Question: I would like to read my Word.ListFormat by hierarchy level in docx file by Word.Interop.
for Example, the below list not applied by outline or/and indent to read by hierarchy
'''
1. Item 1 of Level 1 List
a. Item 1 of Level 2 List
b. Item 2 of Level 2 List
c. Item 2 of Level 2 List
2. Item 2 of Level 1 List
a. Item 1 of Level 2 List
1. Item 1 of Level 3 List
2. Item 1 of Level 3 List
b. Item 2 of Level 2 List
c. Item 2 of Level 2 List
3. Item 3 of Level 1 List
'''
My Expectation to read the List by hierarchy, I don't want to read by sequence of paragraph.
First reading: Item 1 of Level 1 List
Second reading: Item 2 of Level 1 List
Third reading: Item 3 of Level 1 List
Once reading complete the Level 1, then need to read Level 2 list.

Here, I have attached the sample screen shot of docx list file.
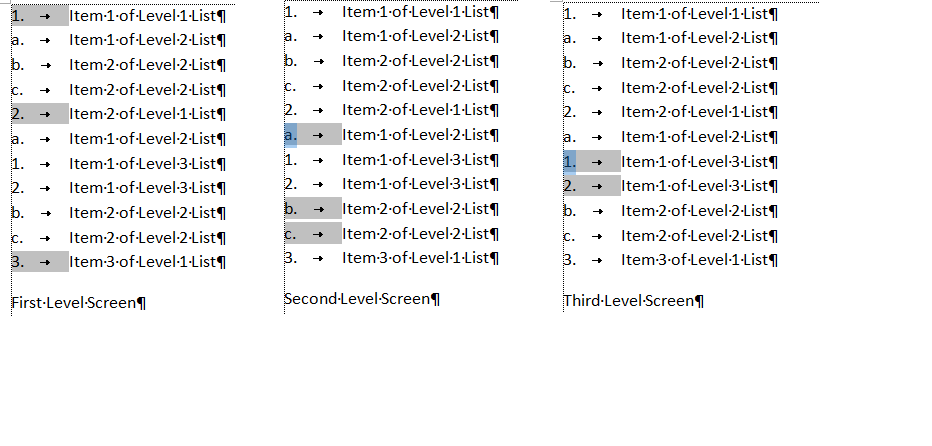
Answer: Thanks to all for supporting,
I found the answer of the question.
'''
foreach (Word.Paragraph firstItem in document.Content.ListParagraphs.OfType<Word.Paragraph>().Reverse())
{
if (firstItem.Range.ListFormat.List != null)
{
foreach (Word.Paragraph item in firstItem.Range.ListFormat.List.ListParagraphs)
{
}
}
}
'''